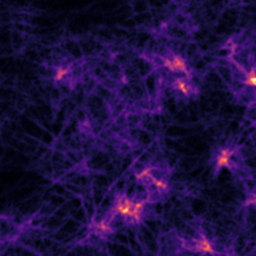
Label: Super-resolution F-actin image